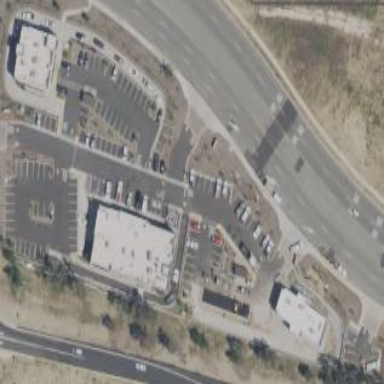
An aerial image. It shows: Retail area.